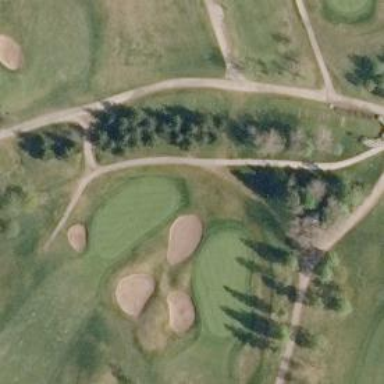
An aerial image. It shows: Golf hole.